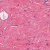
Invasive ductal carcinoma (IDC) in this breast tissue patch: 0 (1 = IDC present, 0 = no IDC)